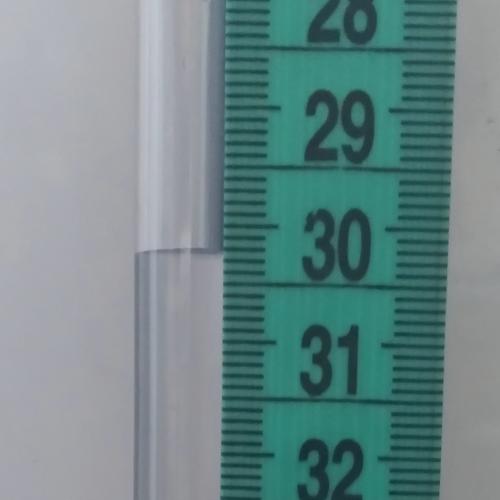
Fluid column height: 30.2 cm